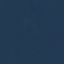
Label: SeaLake